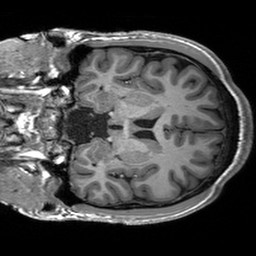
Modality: T1w
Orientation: coronal
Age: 25
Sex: male
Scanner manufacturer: siemens
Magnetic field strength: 3 T
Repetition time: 2.53 s
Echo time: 0.00227 s